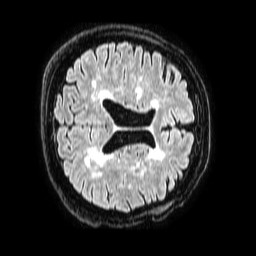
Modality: FLAIR
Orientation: axial
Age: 73
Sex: female
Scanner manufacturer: philips
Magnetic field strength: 1.5 T
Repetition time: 4.8 s
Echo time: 0.3 s